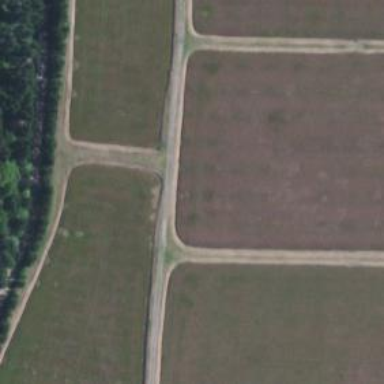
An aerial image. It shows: Farmland with cranberries as the main crop.